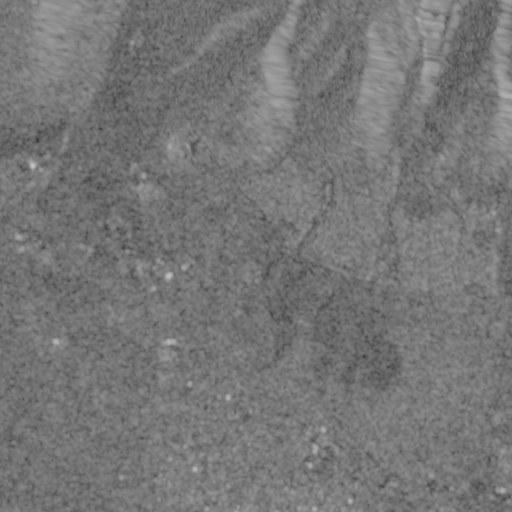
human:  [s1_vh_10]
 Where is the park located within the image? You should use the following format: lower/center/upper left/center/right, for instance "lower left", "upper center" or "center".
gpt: The park is located in the lower right of the image.
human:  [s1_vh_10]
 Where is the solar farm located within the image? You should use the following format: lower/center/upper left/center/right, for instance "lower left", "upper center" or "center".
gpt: The solar farm is located in the lower center of the image.
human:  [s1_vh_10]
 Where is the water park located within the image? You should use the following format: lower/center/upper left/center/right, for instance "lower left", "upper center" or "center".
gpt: The water park is located in the lower right of the image.
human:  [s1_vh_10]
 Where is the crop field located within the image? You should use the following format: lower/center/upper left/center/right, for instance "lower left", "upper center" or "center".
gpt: There is no crop field in the image.

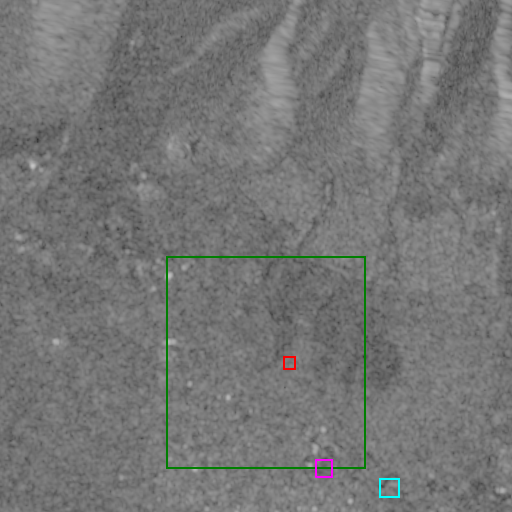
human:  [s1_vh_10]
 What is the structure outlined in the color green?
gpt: The structure outlined in green is a crop field.
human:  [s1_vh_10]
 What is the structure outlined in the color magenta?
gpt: The structure outlined in magenta is a park.
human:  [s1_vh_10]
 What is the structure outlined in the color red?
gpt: The structure outlined in red is a solar farm.
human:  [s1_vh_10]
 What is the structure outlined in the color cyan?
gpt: The structure outlined in cyan is a water park.
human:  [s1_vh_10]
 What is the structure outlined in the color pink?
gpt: There is no pink outline.